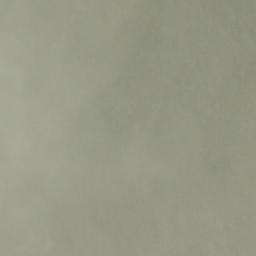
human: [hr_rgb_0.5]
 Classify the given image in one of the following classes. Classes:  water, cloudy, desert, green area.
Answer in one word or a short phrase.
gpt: cloudy